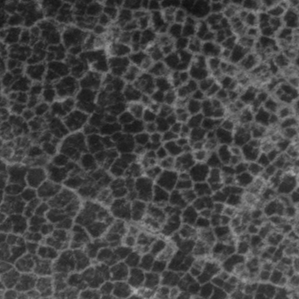
Label: frost